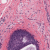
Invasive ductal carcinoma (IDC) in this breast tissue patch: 0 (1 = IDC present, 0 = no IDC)